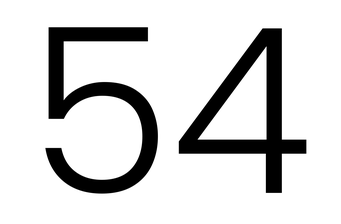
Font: Poppins-Light